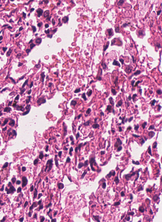
Tumor epithelial tissue: no
Tumor-associated stroma tissue: no
Normal tissue: yes